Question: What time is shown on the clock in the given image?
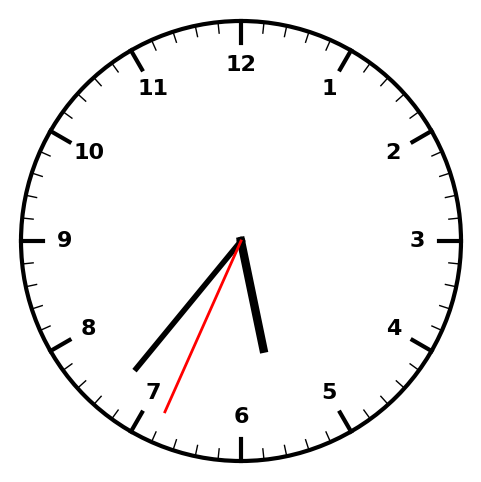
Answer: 05:36:34